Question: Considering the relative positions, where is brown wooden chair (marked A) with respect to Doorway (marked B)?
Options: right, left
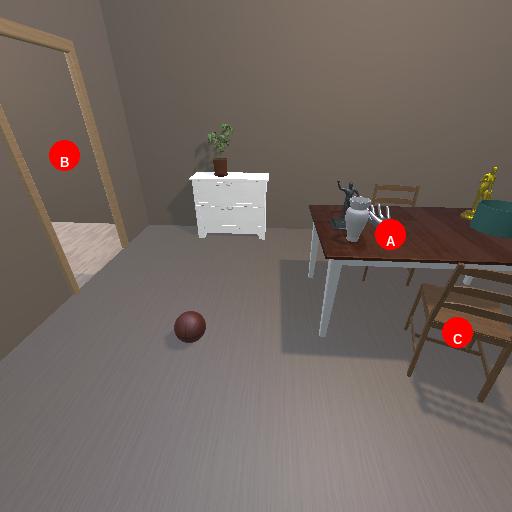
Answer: right